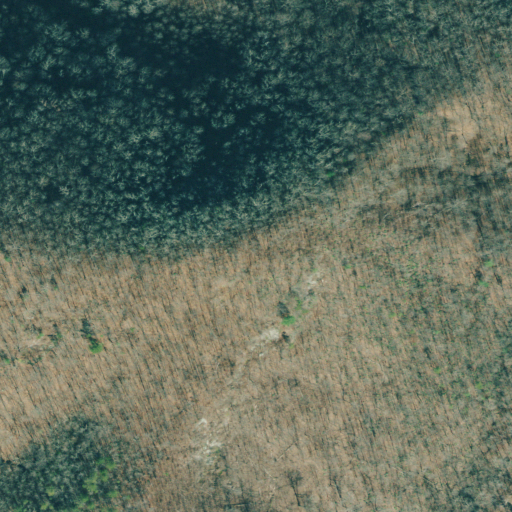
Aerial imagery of mountain in Georgia named Black Mountain containing deciduous forest and mixed forest